一年级 · 算术
直接写出得数。(共 8 分)
$60+7=$
$2+50+6=$
$14-2-3=$
$0+12-12=$

$$
46-40=\quad 27-7=\quad 16-8=\quad 76+3-8=
$$
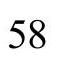
答案: 详解67

90

6

$\begin{array}{lll}20 & 8 & 71\end{array}$